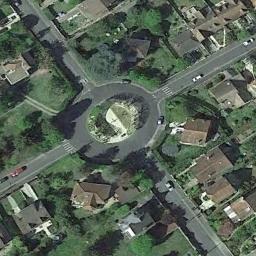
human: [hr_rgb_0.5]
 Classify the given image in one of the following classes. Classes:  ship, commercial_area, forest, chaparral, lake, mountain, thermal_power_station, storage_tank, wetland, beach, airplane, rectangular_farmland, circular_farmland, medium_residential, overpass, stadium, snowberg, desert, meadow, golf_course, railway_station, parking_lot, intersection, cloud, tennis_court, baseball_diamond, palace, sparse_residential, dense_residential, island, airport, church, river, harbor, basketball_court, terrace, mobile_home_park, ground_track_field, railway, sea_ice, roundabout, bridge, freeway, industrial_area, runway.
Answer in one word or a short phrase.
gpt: roundabout